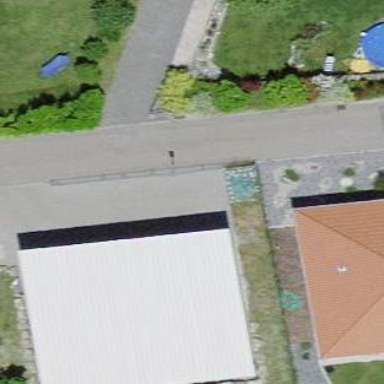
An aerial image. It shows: Carport structure.